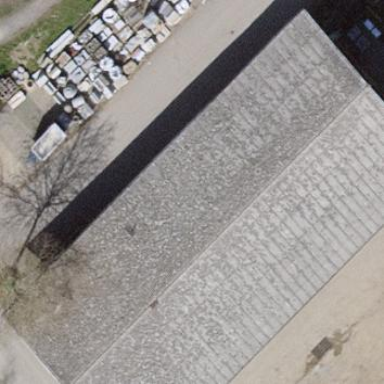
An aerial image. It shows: Commercial building.